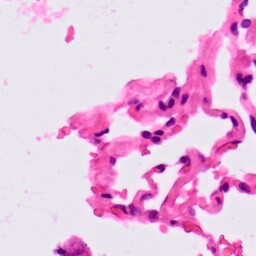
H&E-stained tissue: Lung